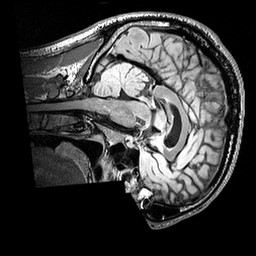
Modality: FLAIR
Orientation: sagittal
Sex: male
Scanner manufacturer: siemens
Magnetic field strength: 3 T
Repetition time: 5 s
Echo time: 0.395 s